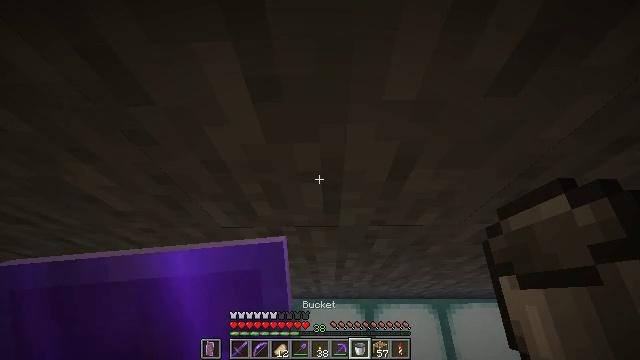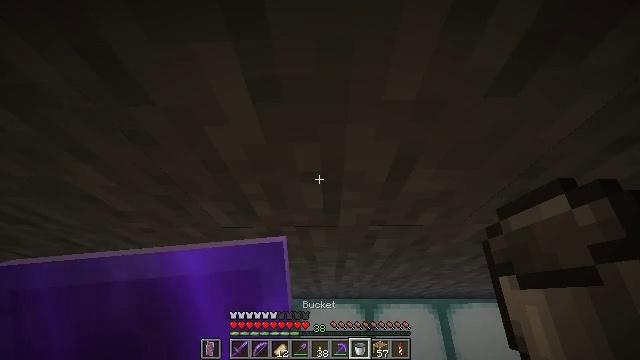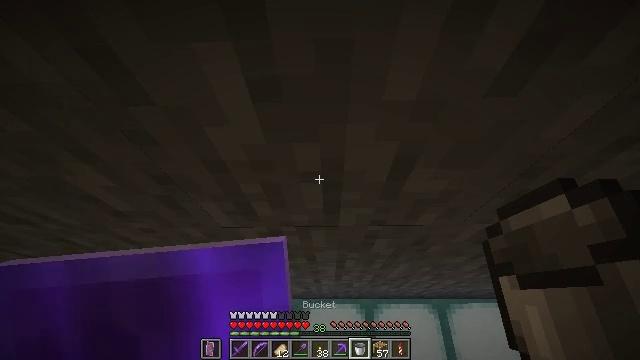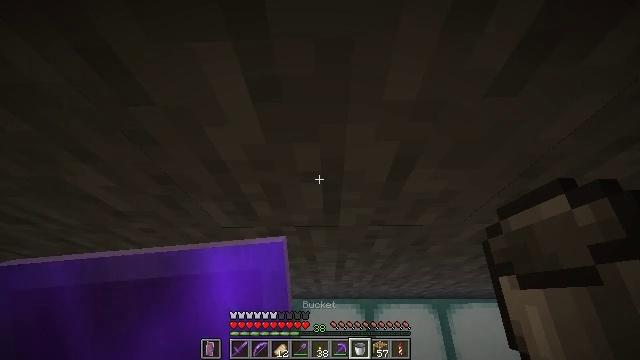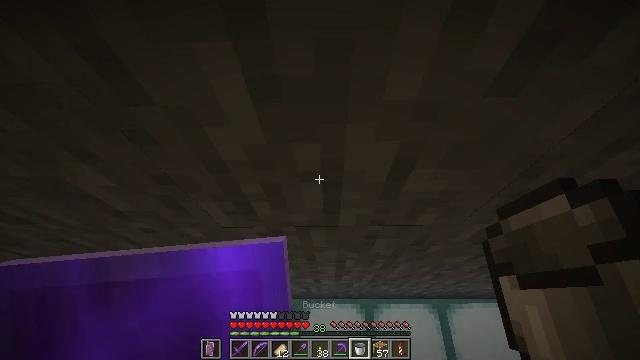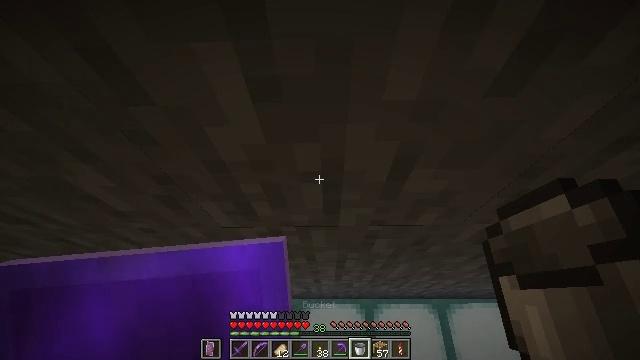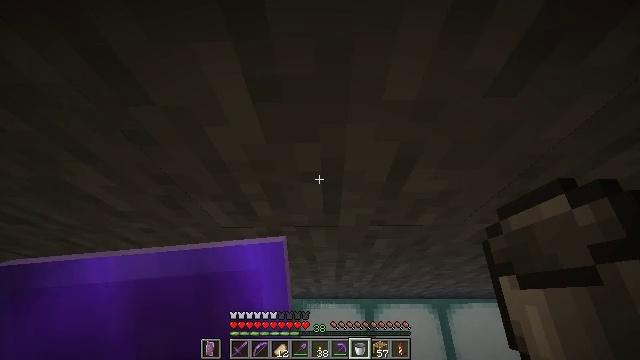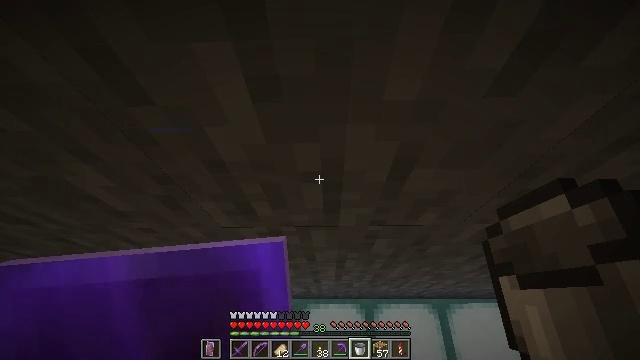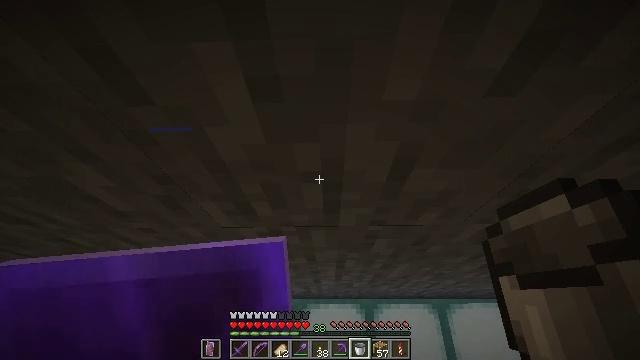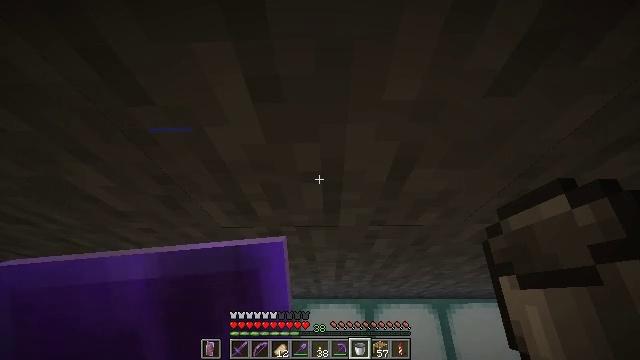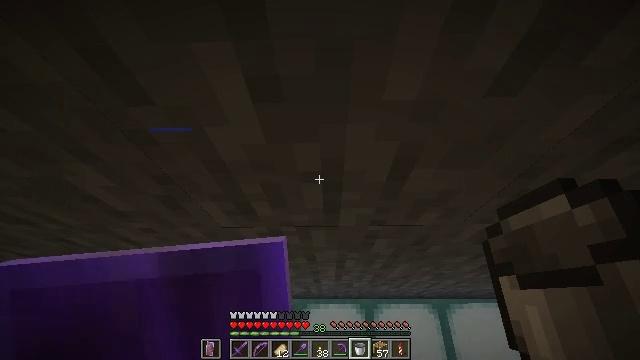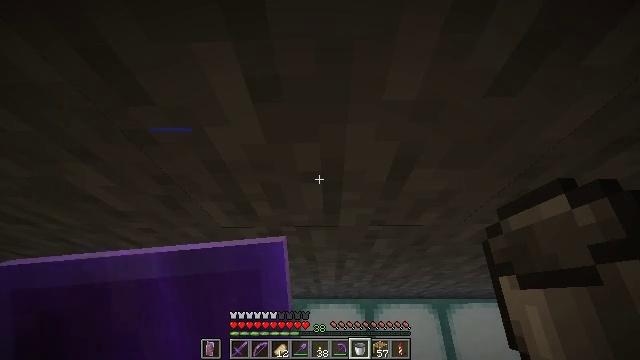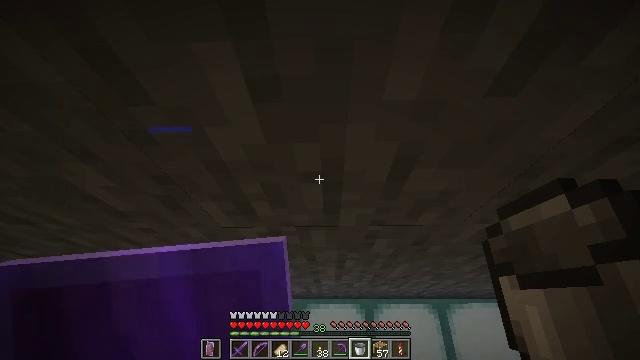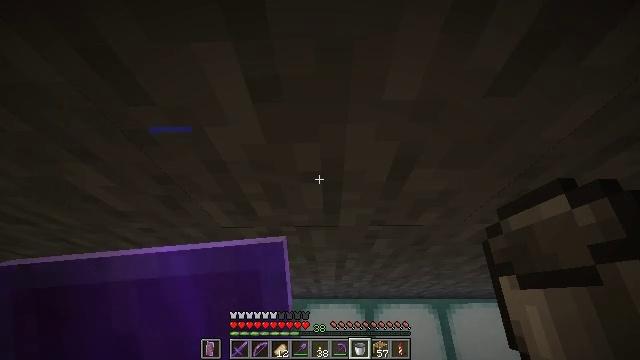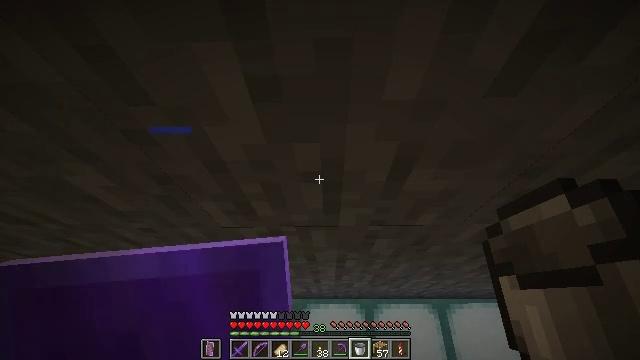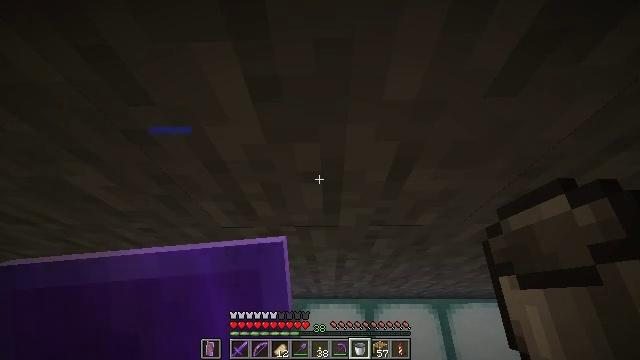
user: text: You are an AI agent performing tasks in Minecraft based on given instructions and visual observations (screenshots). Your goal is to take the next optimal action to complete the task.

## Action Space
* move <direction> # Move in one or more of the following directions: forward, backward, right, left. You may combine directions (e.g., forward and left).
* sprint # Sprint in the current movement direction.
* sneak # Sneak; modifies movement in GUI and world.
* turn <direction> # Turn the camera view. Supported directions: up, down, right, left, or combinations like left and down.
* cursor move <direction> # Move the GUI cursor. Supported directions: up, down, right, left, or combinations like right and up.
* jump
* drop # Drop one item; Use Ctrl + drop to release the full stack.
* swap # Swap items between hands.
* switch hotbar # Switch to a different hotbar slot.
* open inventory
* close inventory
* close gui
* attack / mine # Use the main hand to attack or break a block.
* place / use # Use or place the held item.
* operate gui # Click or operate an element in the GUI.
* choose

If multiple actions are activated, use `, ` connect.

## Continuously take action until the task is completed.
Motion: motion action
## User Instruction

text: Retrieve scaffolding from a build site.
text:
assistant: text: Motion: no_op
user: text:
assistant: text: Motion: no_op
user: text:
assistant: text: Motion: no_op
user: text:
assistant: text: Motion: no_op
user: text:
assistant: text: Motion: no_op
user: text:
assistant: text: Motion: no_op
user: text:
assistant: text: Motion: no_op
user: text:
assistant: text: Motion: no_op
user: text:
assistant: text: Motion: no_op
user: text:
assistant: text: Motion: no_op
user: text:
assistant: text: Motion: no_op
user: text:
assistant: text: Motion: no_op
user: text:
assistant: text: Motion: no_op
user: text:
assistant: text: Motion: no_op
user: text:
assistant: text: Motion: no_op
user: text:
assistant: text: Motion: no_op
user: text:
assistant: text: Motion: no_op
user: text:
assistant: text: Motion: no_op
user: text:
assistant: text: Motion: no_op
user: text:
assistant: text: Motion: no_op
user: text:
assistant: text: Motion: no_op
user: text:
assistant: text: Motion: no_op
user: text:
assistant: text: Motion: no_op
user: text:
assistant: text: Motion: no_op
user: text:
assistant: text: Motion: no_op
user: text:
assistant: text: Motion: no_op
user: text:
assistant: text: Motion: no_op
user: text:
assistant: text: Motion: no_op
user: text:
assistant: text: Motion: no_op
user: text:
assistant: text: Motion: no_op